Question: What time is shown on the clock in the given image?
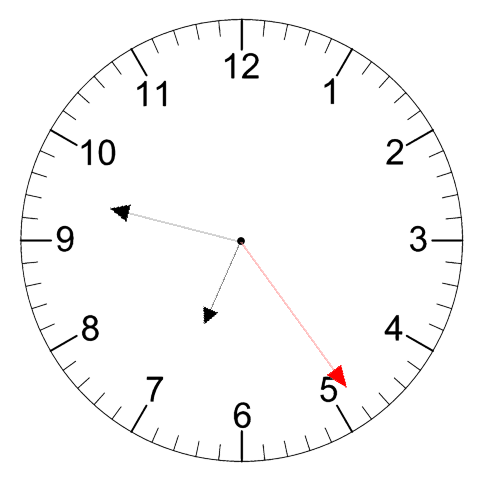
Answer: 06:47:24